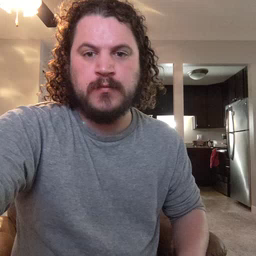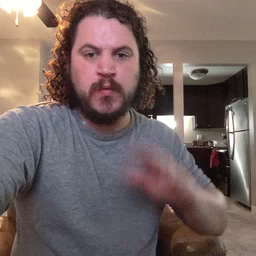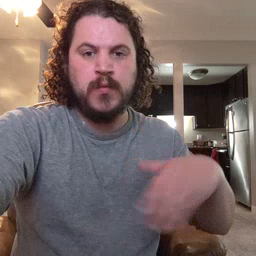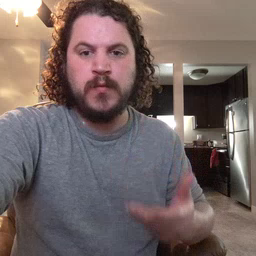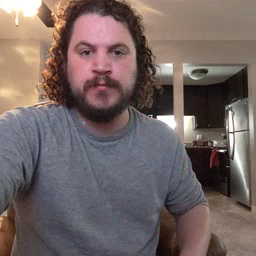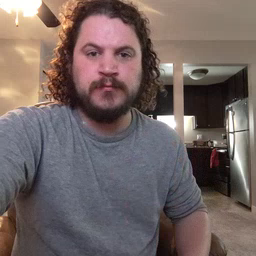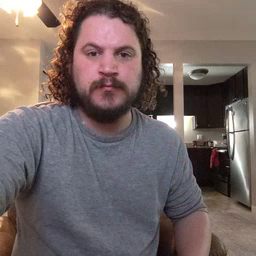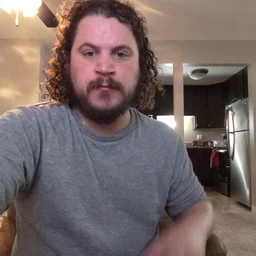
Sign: all